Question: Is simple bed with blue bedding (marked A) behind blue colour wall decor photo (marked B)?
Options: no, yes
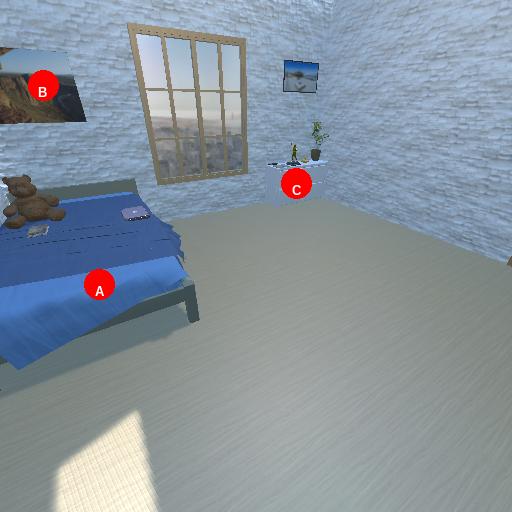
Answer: no